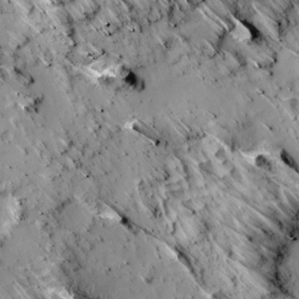
Label: non_frost